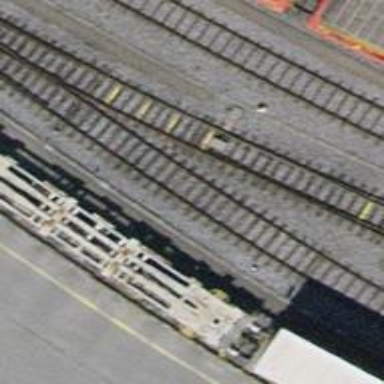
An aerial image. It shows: Railway switch.